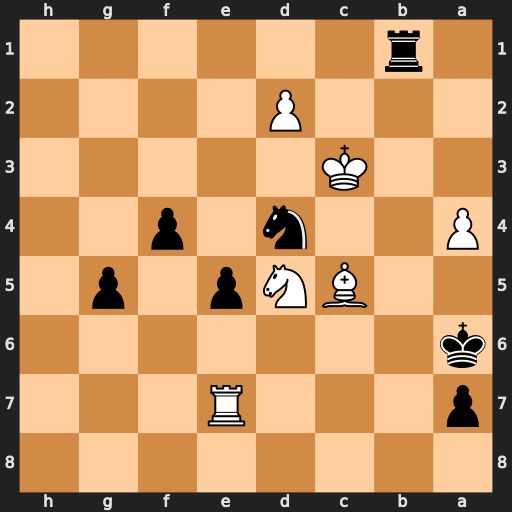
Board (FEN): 8/p3R3/k7/2BNp1p1/P2n1p2/2K5/3P4/1r6
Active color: b
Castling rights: -
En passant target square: -
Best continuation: Rc1+ Kd3 Rxc5 Rxe5 Nf3